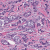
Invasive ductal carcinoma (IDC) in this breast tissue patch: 1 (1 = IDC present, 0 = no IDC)